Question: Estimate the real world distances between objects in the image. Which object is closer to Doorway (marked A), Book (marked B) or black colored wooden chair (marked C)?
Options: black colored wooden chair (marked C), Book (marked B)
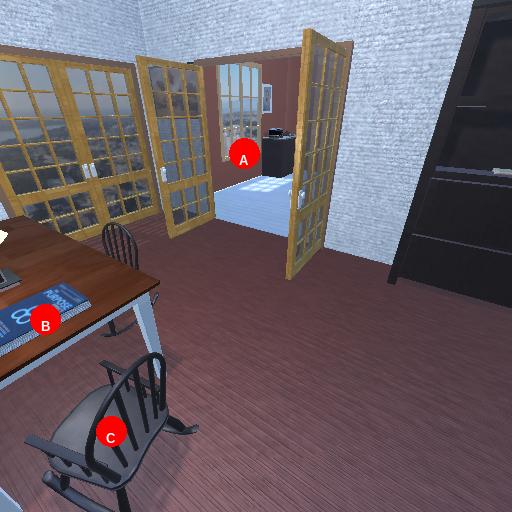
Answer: black colored wooden chair (marked C)